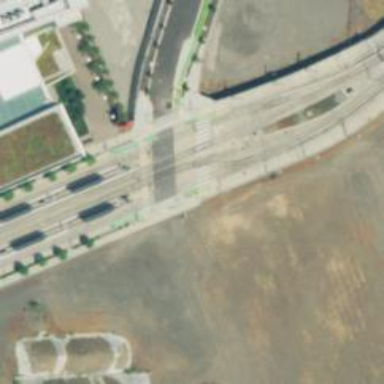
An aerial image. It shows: Tram crossing on the railway.